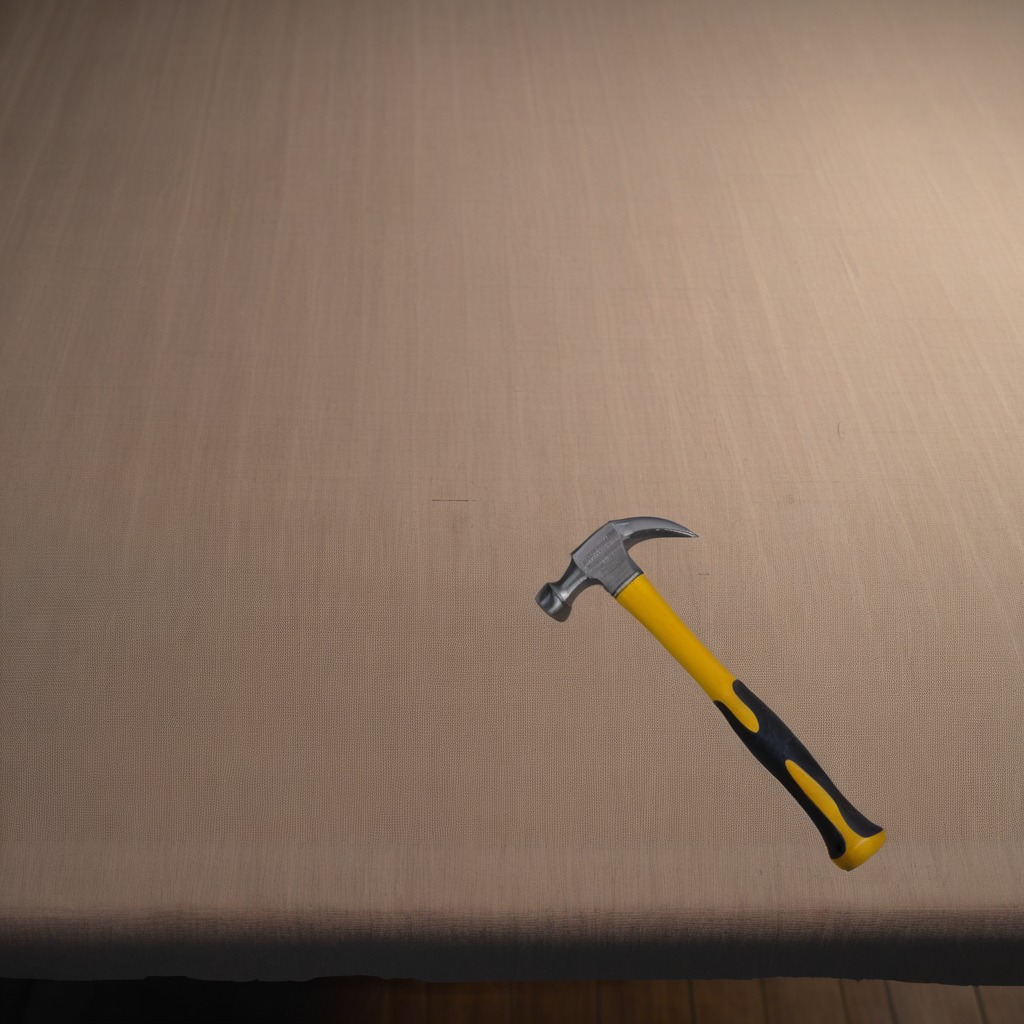
A hammer is lying on a wooden table.